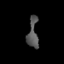
Tissue: skin
Cell type: Epithelial cells
Senescence score: 0.1261
Nuclear area (px): 308
Mean DAPI intensity: 83.37